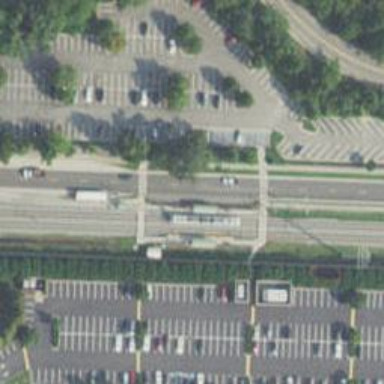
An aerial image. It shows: Light rail electrified with contact line.